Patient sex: M
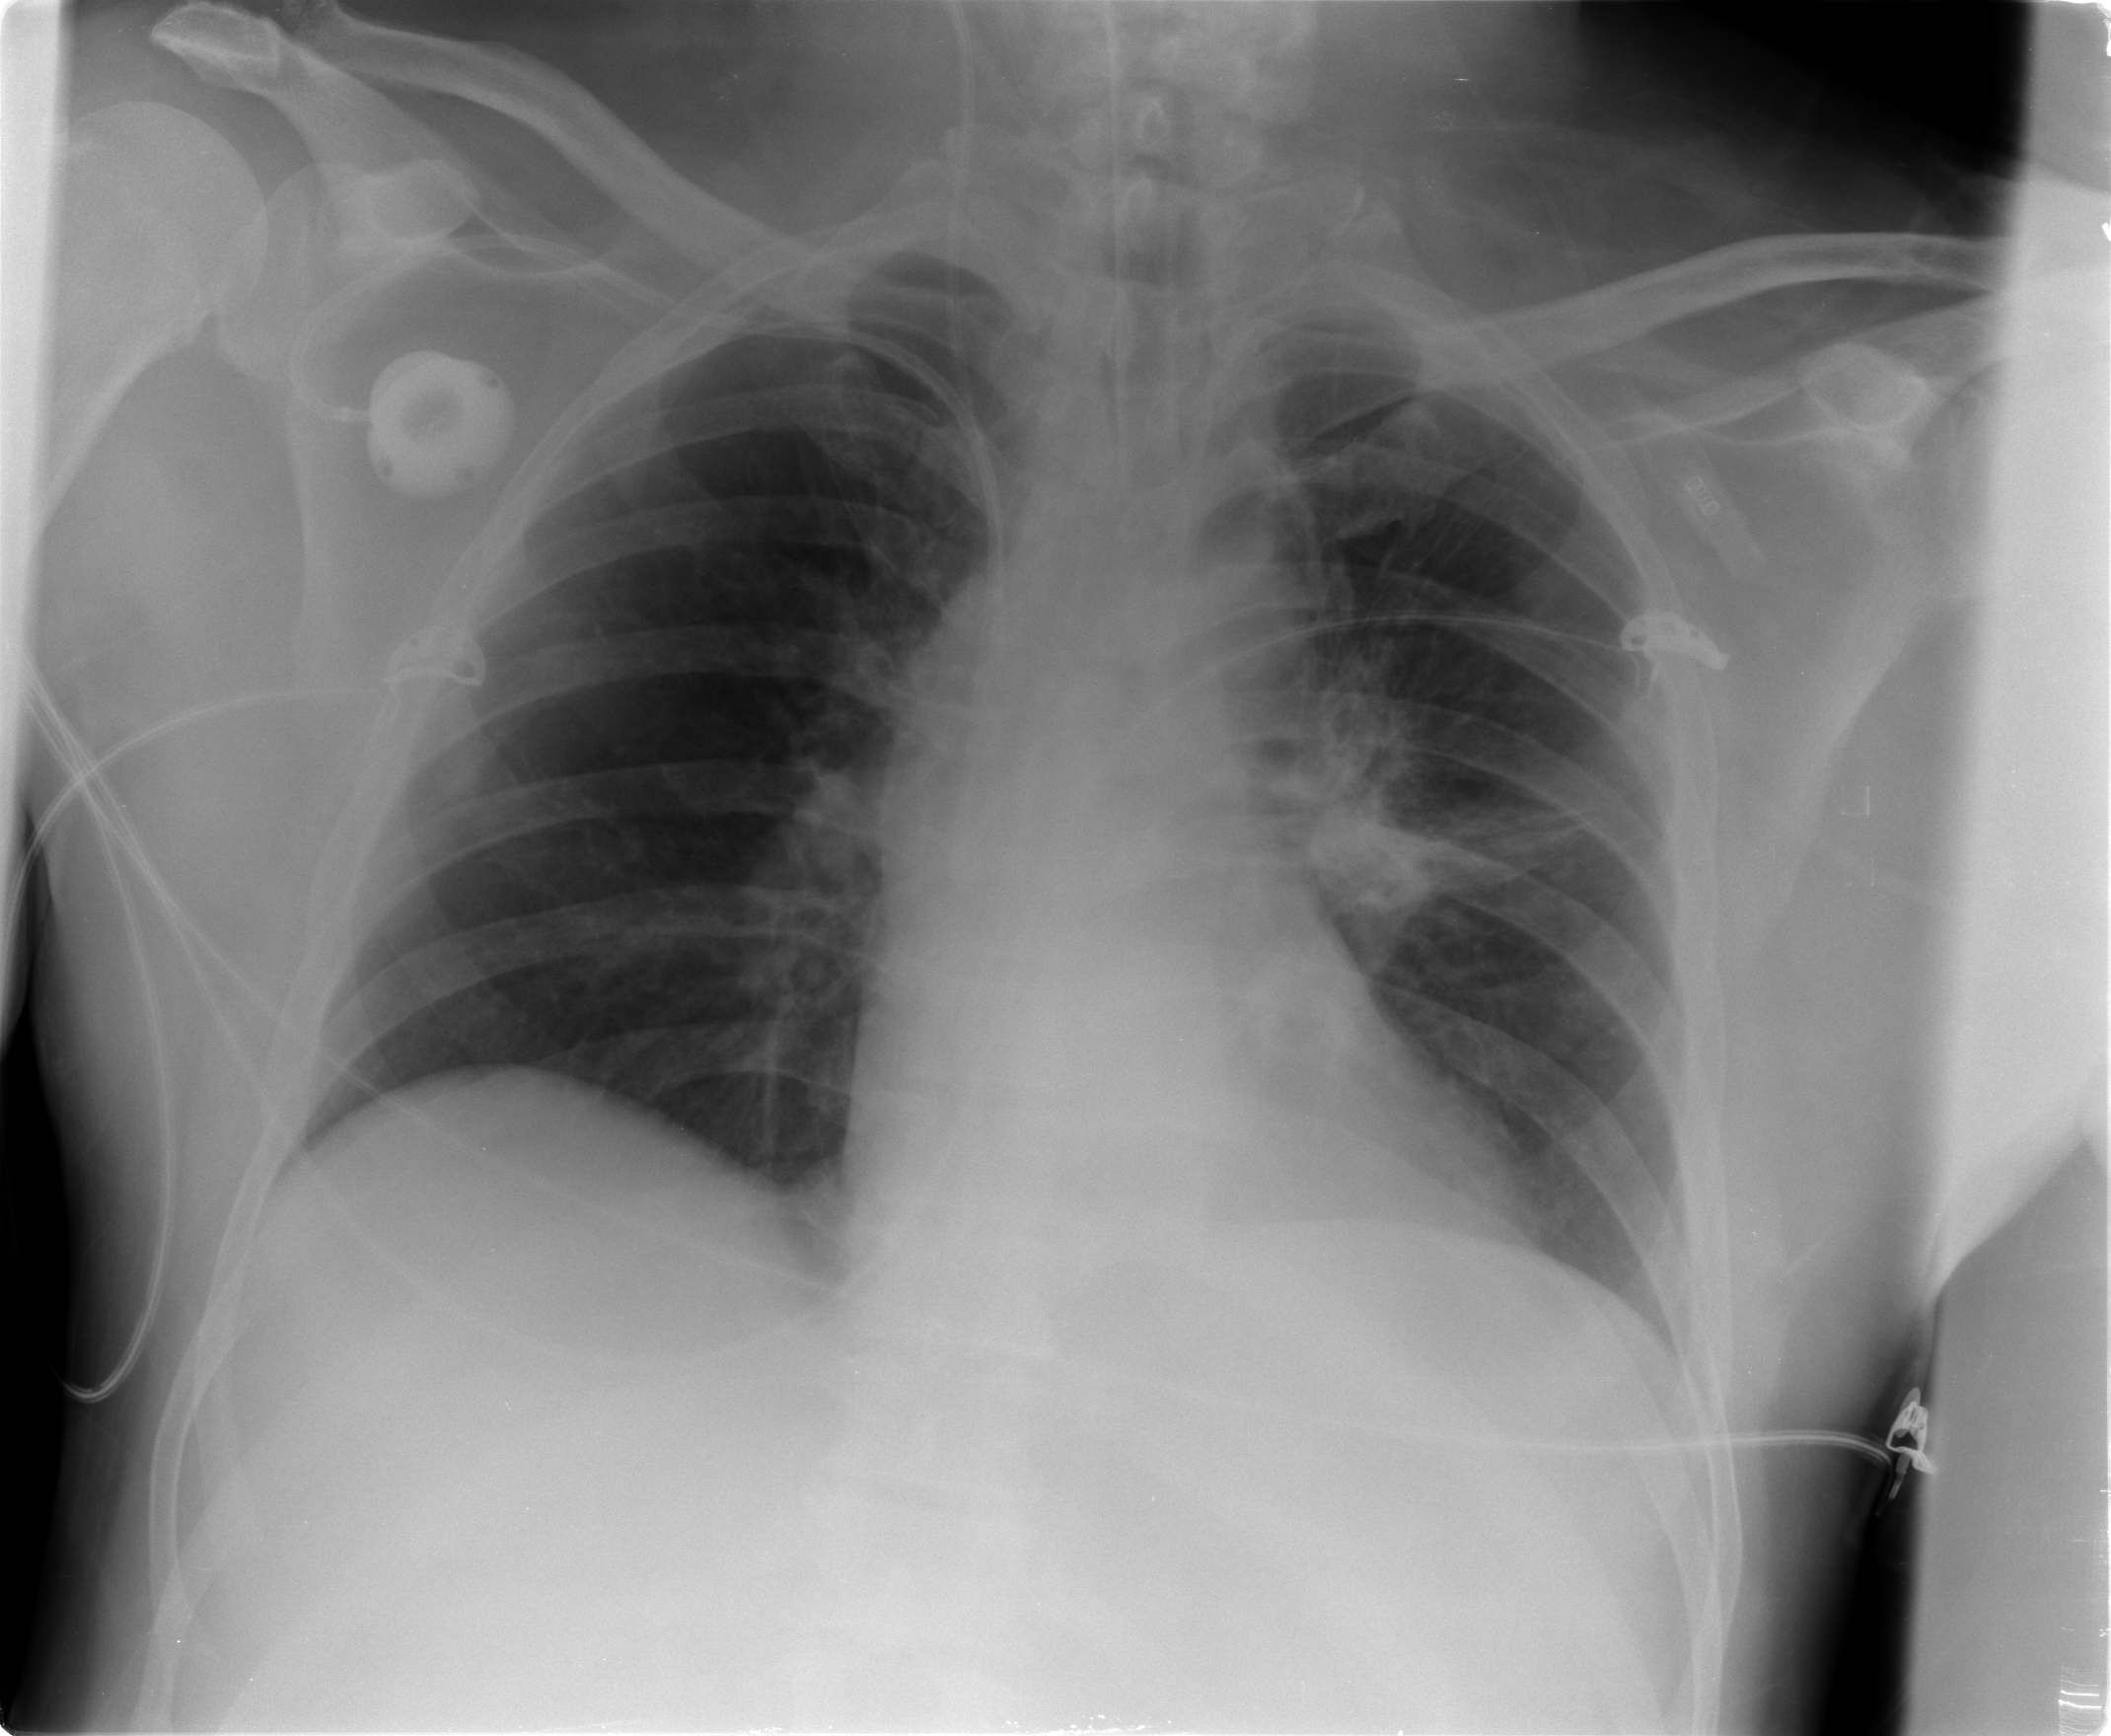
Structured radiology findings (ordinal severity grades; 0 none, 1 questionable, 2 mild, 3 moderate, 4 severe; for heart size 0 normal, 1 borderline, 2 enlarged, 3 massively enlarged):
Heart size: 0
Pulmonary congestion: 0
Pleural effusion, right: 0
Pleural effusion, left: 0
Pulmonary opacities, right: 0
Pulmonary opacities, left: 0
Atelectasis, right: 0
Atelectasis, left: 2